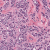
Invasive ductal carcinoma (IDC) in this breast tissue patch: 1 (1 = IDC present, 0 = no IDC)